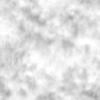
Label: no_change